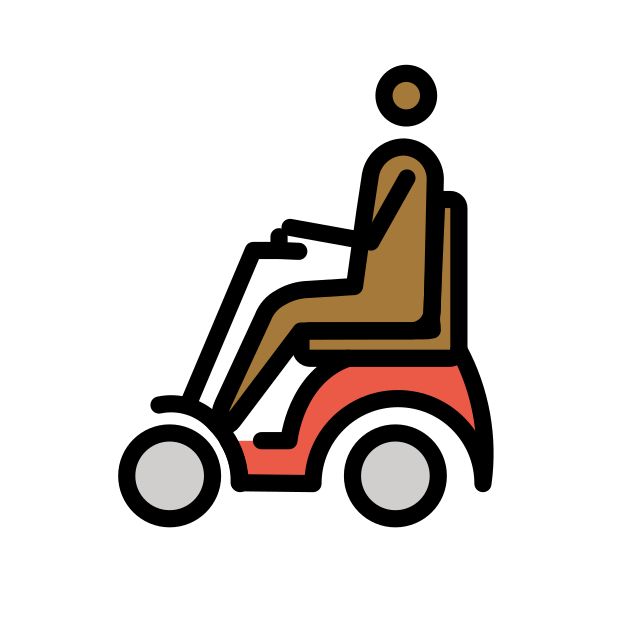
person in motorized wheelchair: medium-dark skin tone